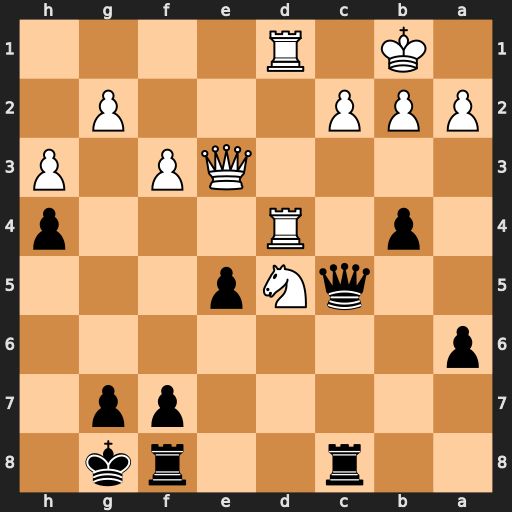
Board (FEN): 2r2rk1/5pp1/p7/2qNp3/1p1R3p/4QP1P/PPP3P1/1K1R4
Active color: b
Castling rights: -
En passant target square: -
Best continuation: Qxc2+ Ka1 exd4